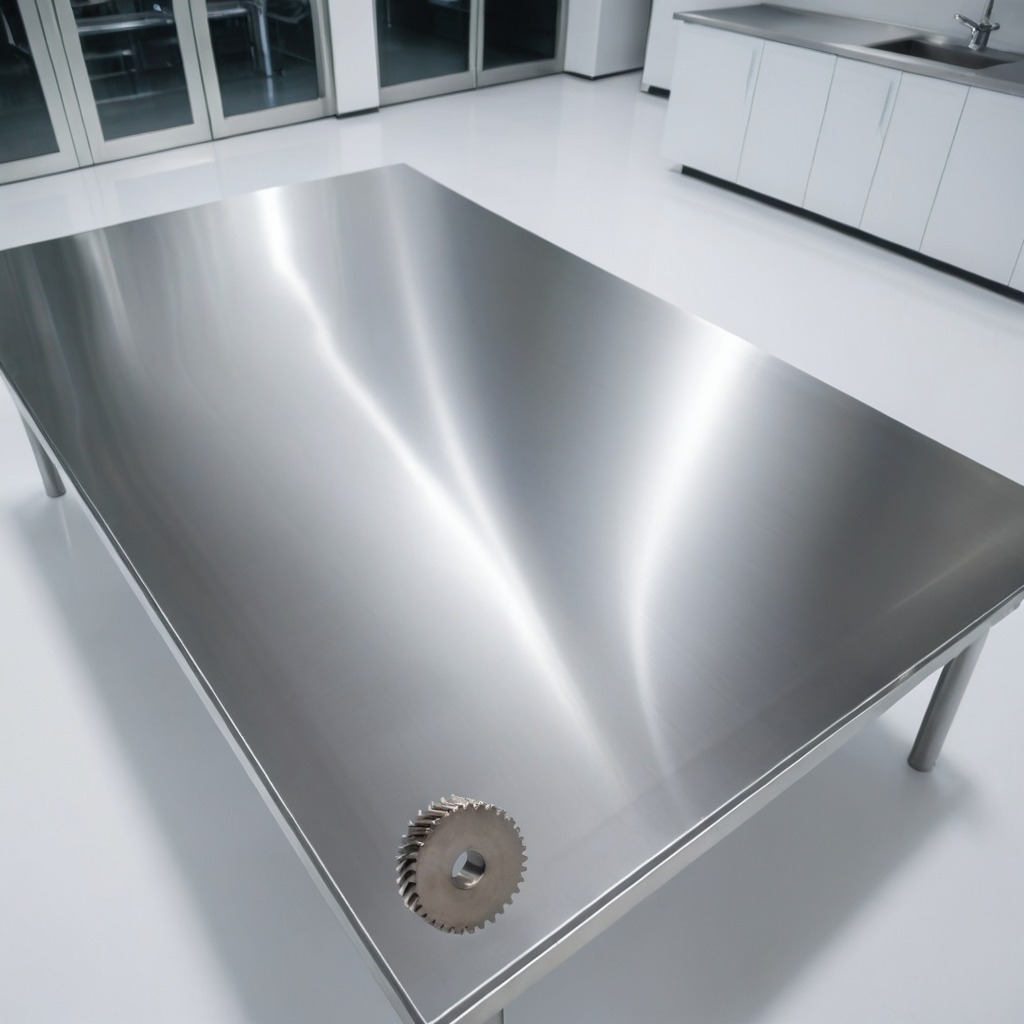
A steel gear with teeth is lying on the stainless steel table.